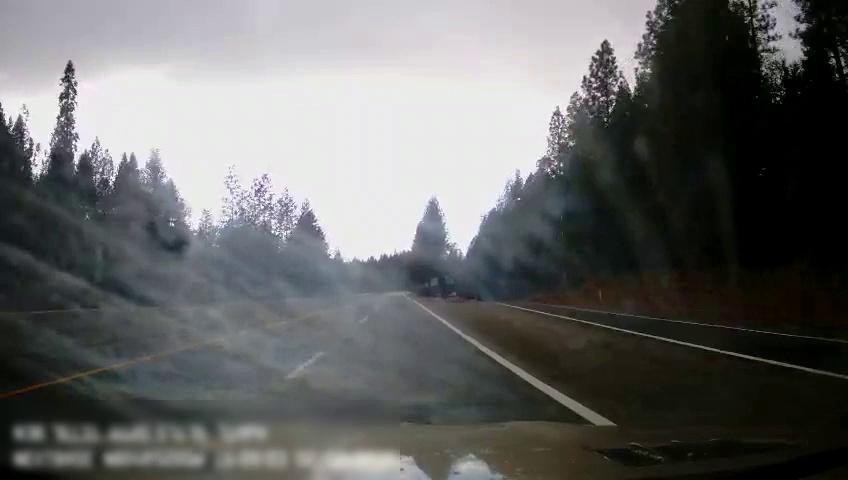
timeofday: Day
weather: Cloudy
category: Drivable Space
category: Drivable Space
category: Lanes | Current Lane
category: Lanes | Current Lane
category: Lanes | Alternate Lane
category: Lanes | Alternate Lane
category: Lanes | Alternate Lane